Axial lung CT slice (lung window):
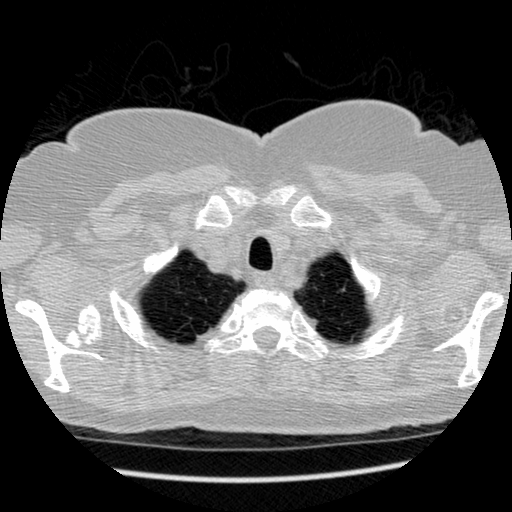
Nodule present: no